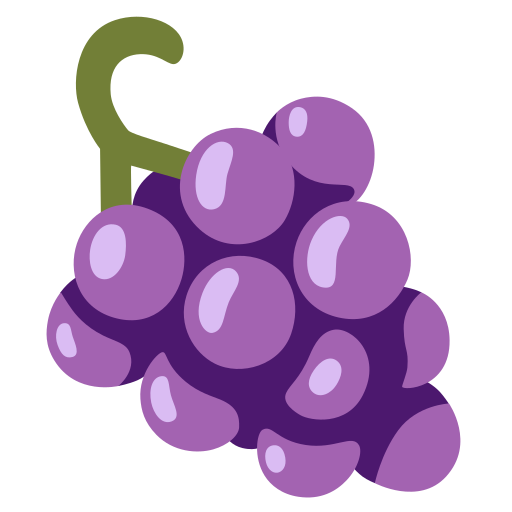
Emoji: 🍇